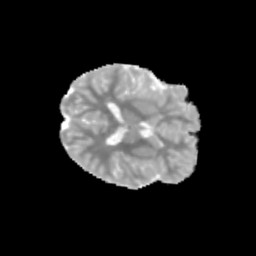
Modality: MD
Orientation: axial
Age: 10
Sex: male
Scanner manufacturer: siemens
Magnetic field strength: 3 T
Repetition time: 3.8 s
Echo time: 0.07 s